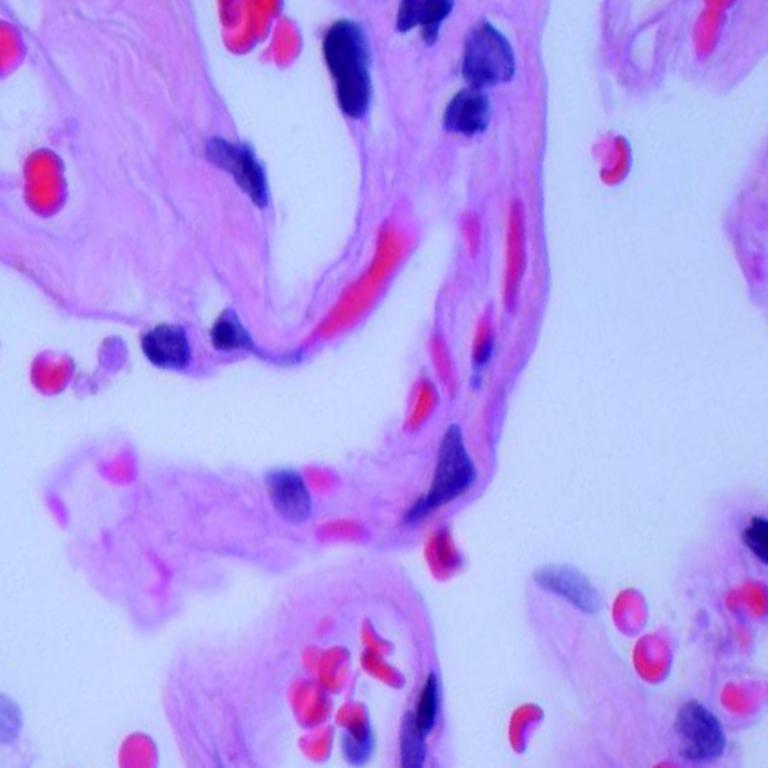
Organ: lung
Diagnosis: benign